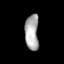
Tissue: lung
Cell type: Epithelial cells
Senescence score: 0.5529
Nuclear area (px): 481
Mean DAPI intensity: 171.528